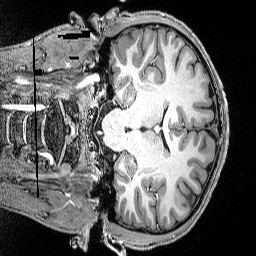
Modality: T1w
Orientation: coronal
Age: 18
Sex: male